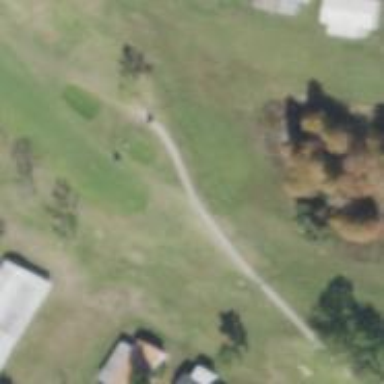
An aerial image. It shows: View of golf hole.